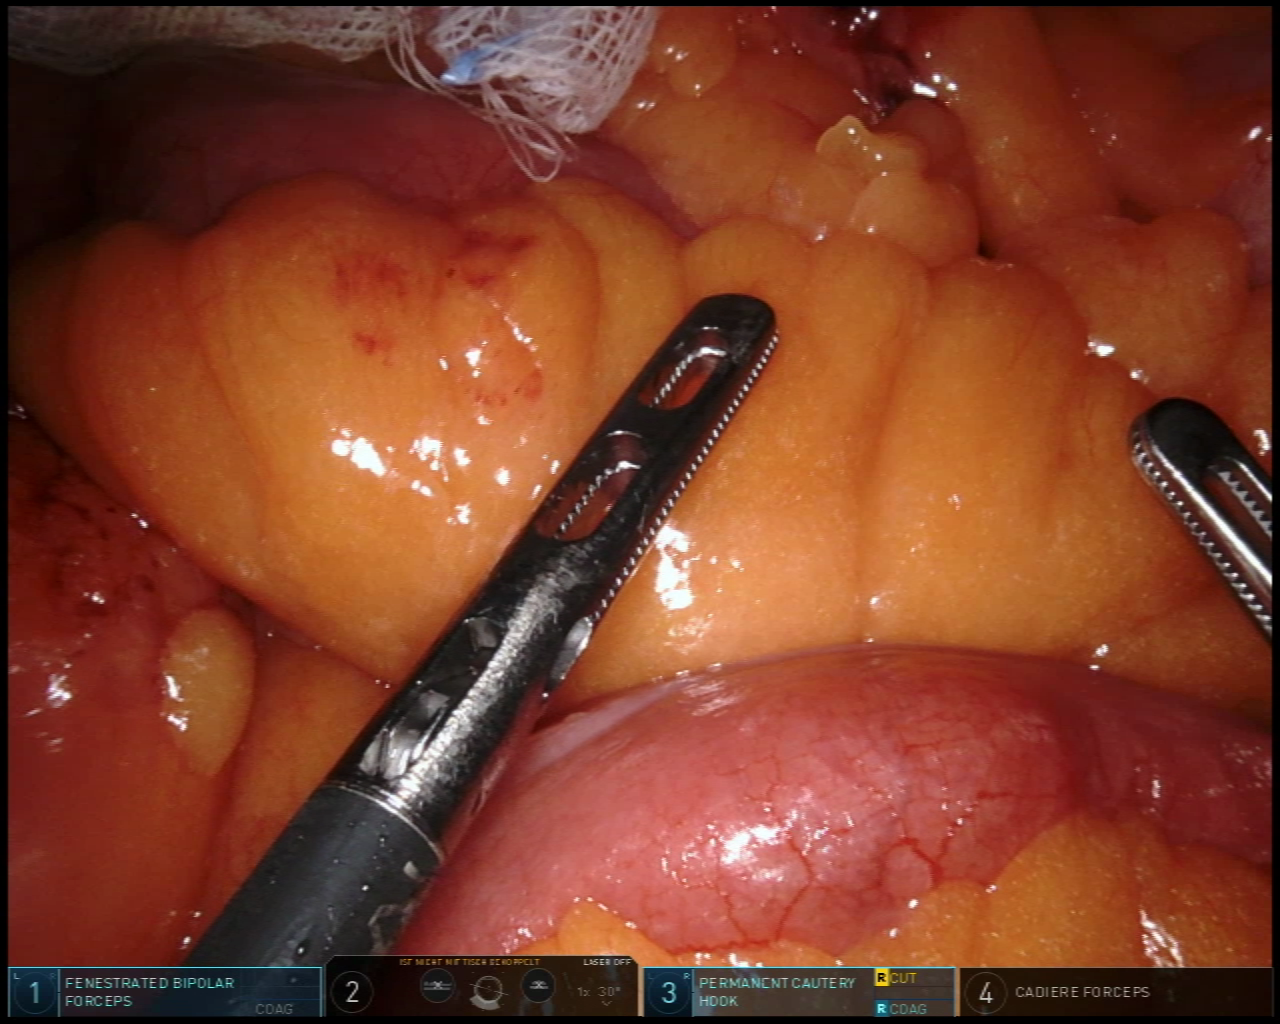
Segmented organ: colon
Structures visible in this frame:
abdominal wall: no
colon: yes
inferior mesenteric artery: no
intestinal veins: no
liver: no
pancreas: no
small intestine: yes
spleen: no
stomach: no
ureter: no
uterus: no
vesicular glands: no